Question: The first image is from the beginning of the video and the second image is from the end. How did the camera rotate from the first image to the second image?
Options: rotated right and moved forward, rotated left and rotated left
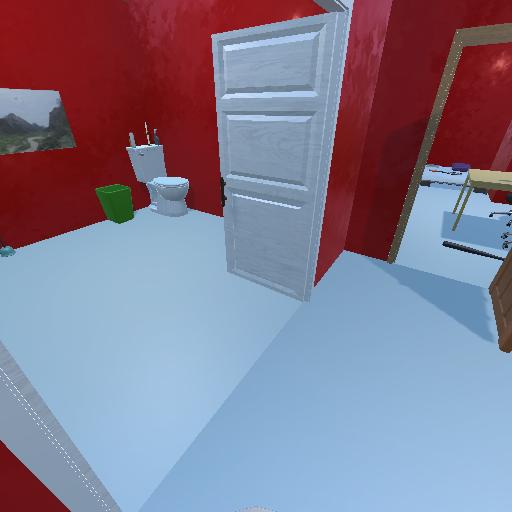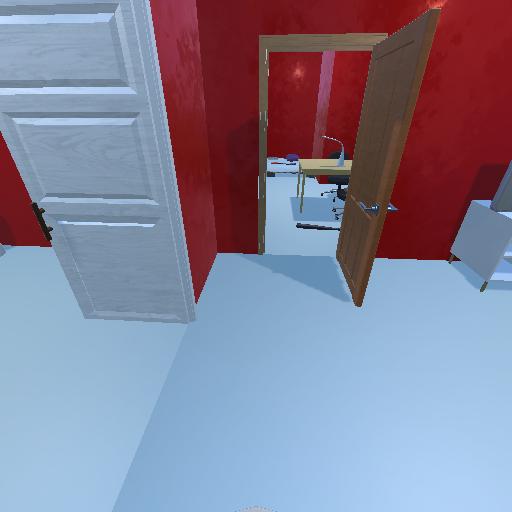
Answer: rotated right and moved forward